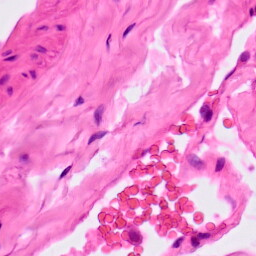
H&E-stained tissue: Lung